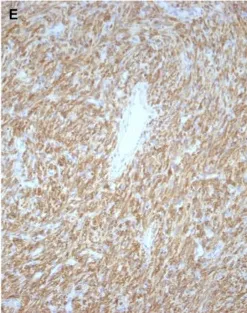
Histological findings. BCL-2. X100).
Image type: pathology (immunostaining)